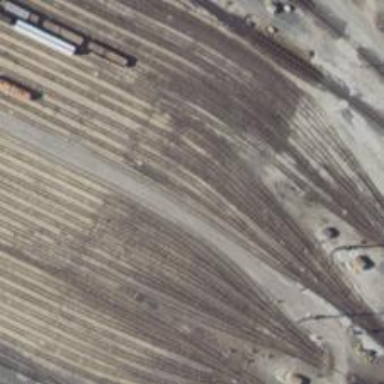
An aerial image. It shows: Railway yard used for servicing trains.